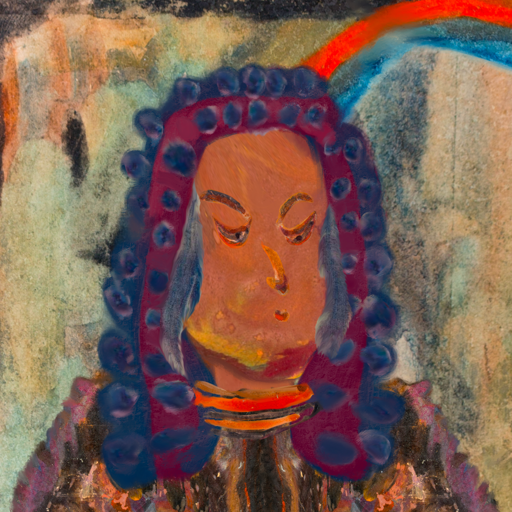
Background: Childish, Head And Neck Side: Mother_And_Son_Son, Face Side: Hypocrite, Bust: Gypsy_Queen, Hair Side: Hill_Girl, Head Accessory: Blank, Second Necklace: Blank, Necklace: Experience, Baby: Blank